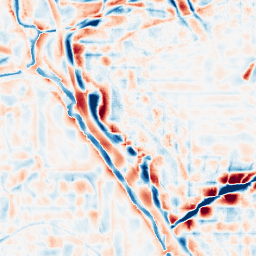
Category: wavelet
Decomposition family: wavelet_biorthogonal
Decomposition parameters: wavelet: bior2.4
level: 4
Upsampling method: quintic
Upsampling parameters: scale: 4
Upsampling scale: 4